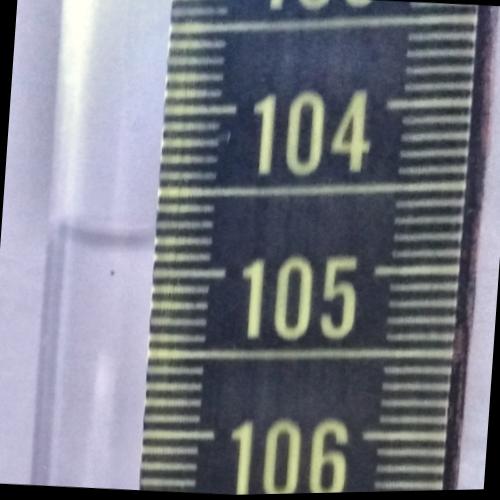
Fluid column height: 104.8 cm